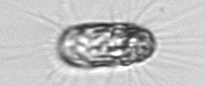
Label: Corethron_hystrix